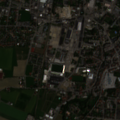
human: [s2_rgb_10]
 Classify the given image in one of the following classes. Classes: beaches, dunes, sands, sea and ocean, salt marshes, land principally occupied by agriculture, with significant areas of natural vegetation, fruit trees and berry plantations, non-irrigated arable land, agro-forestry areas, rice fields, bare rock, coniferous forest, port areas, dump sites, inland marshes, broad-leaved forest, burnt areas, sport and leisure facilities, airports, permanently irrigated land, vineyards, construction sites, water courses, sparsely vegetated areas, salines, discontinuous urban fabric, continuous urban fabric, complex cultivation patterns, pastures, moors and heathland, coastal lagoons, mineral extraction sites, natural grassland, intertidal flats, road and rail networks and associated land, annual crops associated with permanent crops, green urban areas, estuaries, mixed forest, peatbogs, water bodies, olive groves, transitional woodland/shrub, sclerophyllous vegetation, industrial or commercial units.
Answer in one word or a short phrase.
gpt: continuous urban fabric, discontinuous urban fabric, industrial or commercial units, non-irrigated arable land